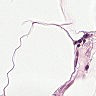
Metastatic tissue present: no